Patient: sex M, age 78
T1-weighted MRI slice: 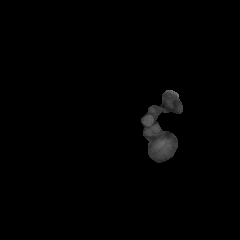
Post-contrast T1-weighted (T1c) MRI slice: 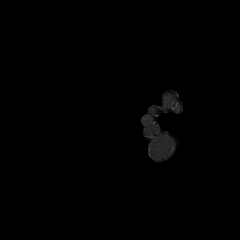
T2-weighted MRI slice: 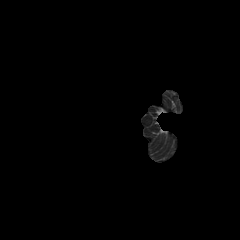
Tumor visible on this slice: no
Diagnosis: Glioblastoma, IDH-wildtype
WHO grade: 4